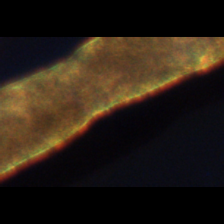
Taxon: Unknown_detritus
Group: Unknown